【题型】选择题　【知识点】解析几何　【难度】easy
假设一水渠的横截面曲线是抛物线形，如图所示，它的渠口宽$AB$为$2\mathrm{m}$，渠深$OC$为$1.5\mathrm{m}$，水面$EF$距$AB$为$0.5\mathrm{m}$，则截面图中水面宽$EF$的长度约为（\quad）$\mathrm{m}$.

A. $1.33$\qquad B. $1.63$\qquad C. $1.50$\qquad D. $1.75$
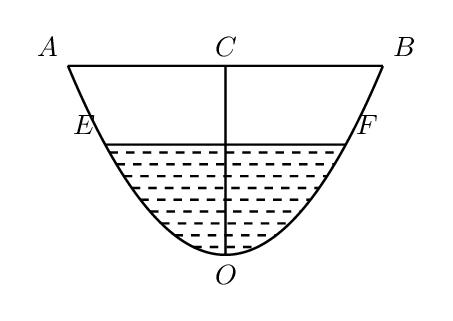
【解答】
\textbf{【答案】}B

\vspace{0.3cm}
\textbf{【分析】}以$O$为原点，$OC$为$y$轴，建立平面直角直角坐标系，利用点$B$的坐标求出抛物线方程，再根据抛物线方程可求出结果.

\vspace{0.3cm}
\textbf{【详解】}以$O$为原点，$OC$为$y$轴，建立如图所示的平面直角坐标系：

设抛物线的标准方程为$x^2=2py(p>0)$，

由题意可得$B(1,1.5)$，代入$x^2=2py$得$1=3p$，得$p=\dfrac{1}{3}$，

故抛物线的标准方程为$x^2=\dfrac{2}{3}y$，

设$F(x_0,y_0)(x_0>0,y_0>0)$，则$y_0=1.5-0.5=1$，

则$x_0^2=\dfrac{2}{3}\times1=\dfrac{2}{3}$，$x_0=\sqrt{\dfrac{2}{3}}=\dfrac{\sqrt{6}}{3}\approx0.816$，

所以截面图中水面宽$EF$的长度约为$0.816\times2\approx1.63\ \mathrm{m}$.

\vspace{0.3cm}
故选：B

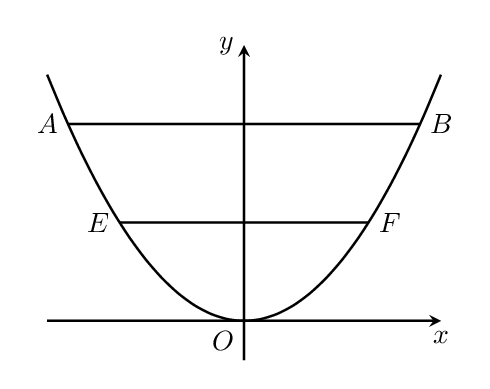